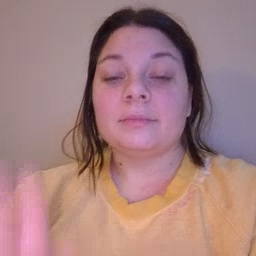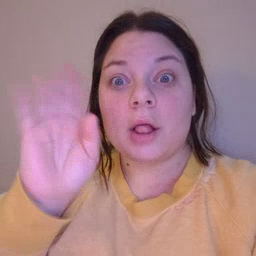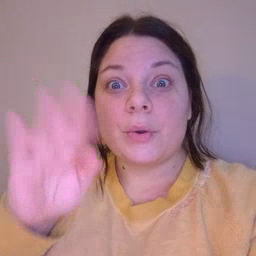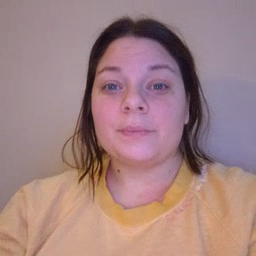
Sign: hello